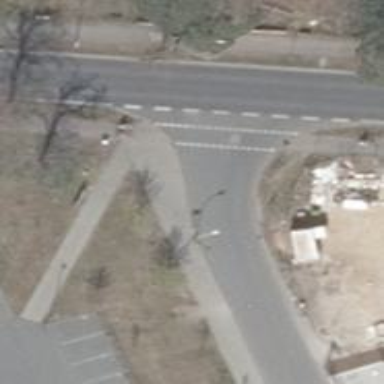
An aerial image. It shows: Road with "give way" sign.